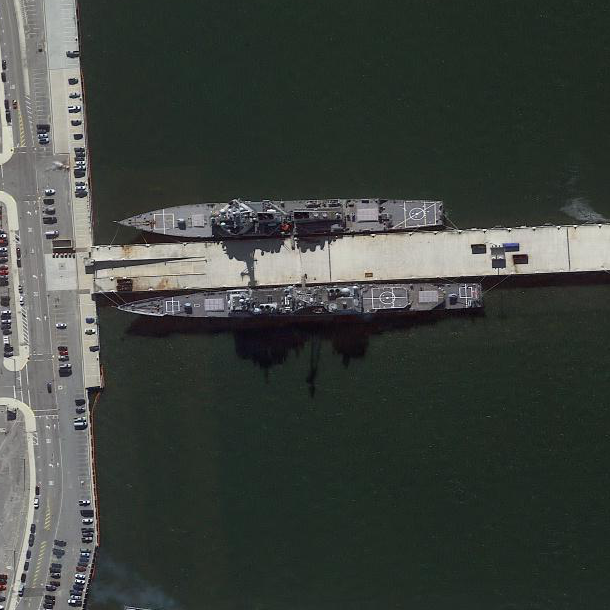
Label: cruiser